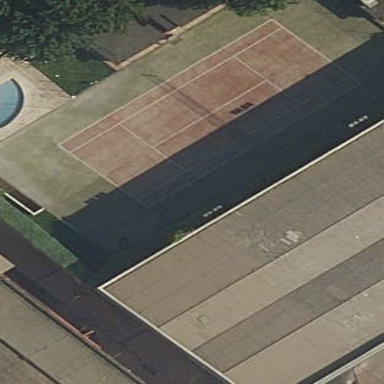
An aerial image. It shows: Tennis court on pitch.